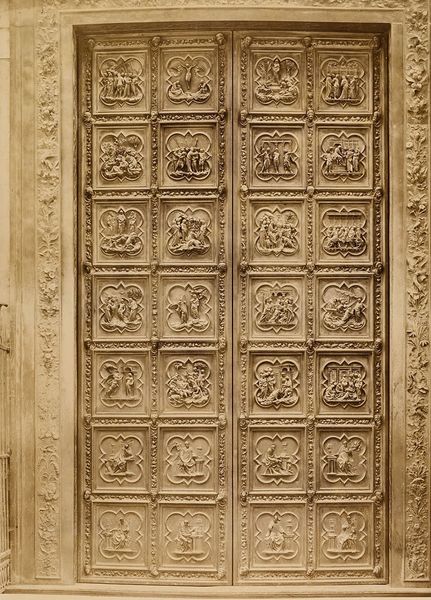
Titel: Serie der Bronzetüren am Baptisterium San Giovanni in Florenz
Künstler: Giacomo Brogi
Standort: Hamburg
Institution: Museum für Kunst und Gewerbe Hamburg
Schlagwörter: ornamente, foto, fotografie, photographie, dom, kathedrale, photo, portal, dorfkirche, details, basilika, baptisterium, kirchenbau, architekturfotografie, ausstattung, albumin, san, lichtbild, sachfotografie, historische, giovanni, stadtkirche, architekturphotographie, bildwerke, angewandte und bildende kunst, hessische systematik, schwarzweißpositivverfahren, silbersalzverfahren, schwarzweißfotografie, gebäude, örtlichkeit, straße, stätte, objektstudien, sachphotographie, albuminpapier, südportal